Aerial crown-view tile of a tropical tree (Barro Colorado Island, Panama), acquired 20250915:
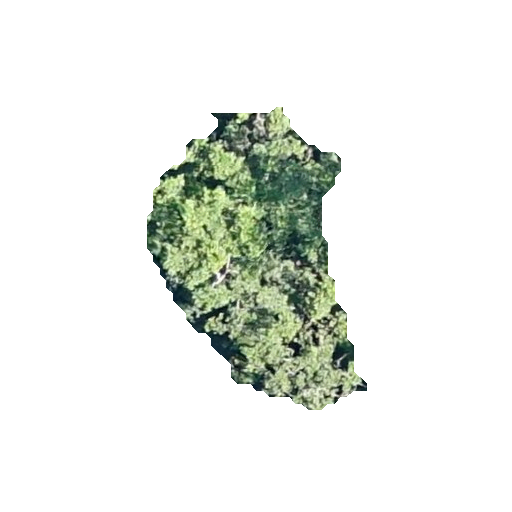
Species: Brosimum alicastrum
GBIF accepted scientific name: Brosimum alicastrum
Crown area: 60.264 m²